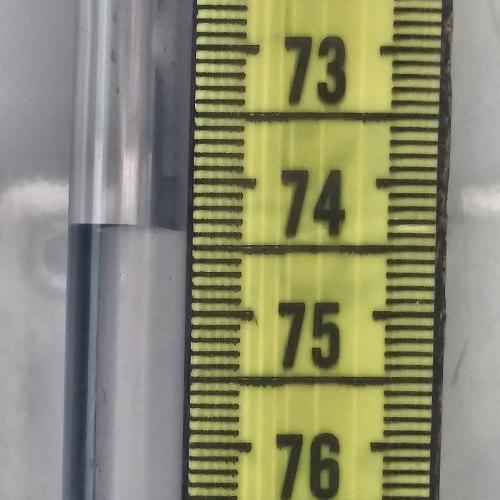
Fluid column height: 74.4 cm